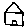
Label: house